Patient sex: F
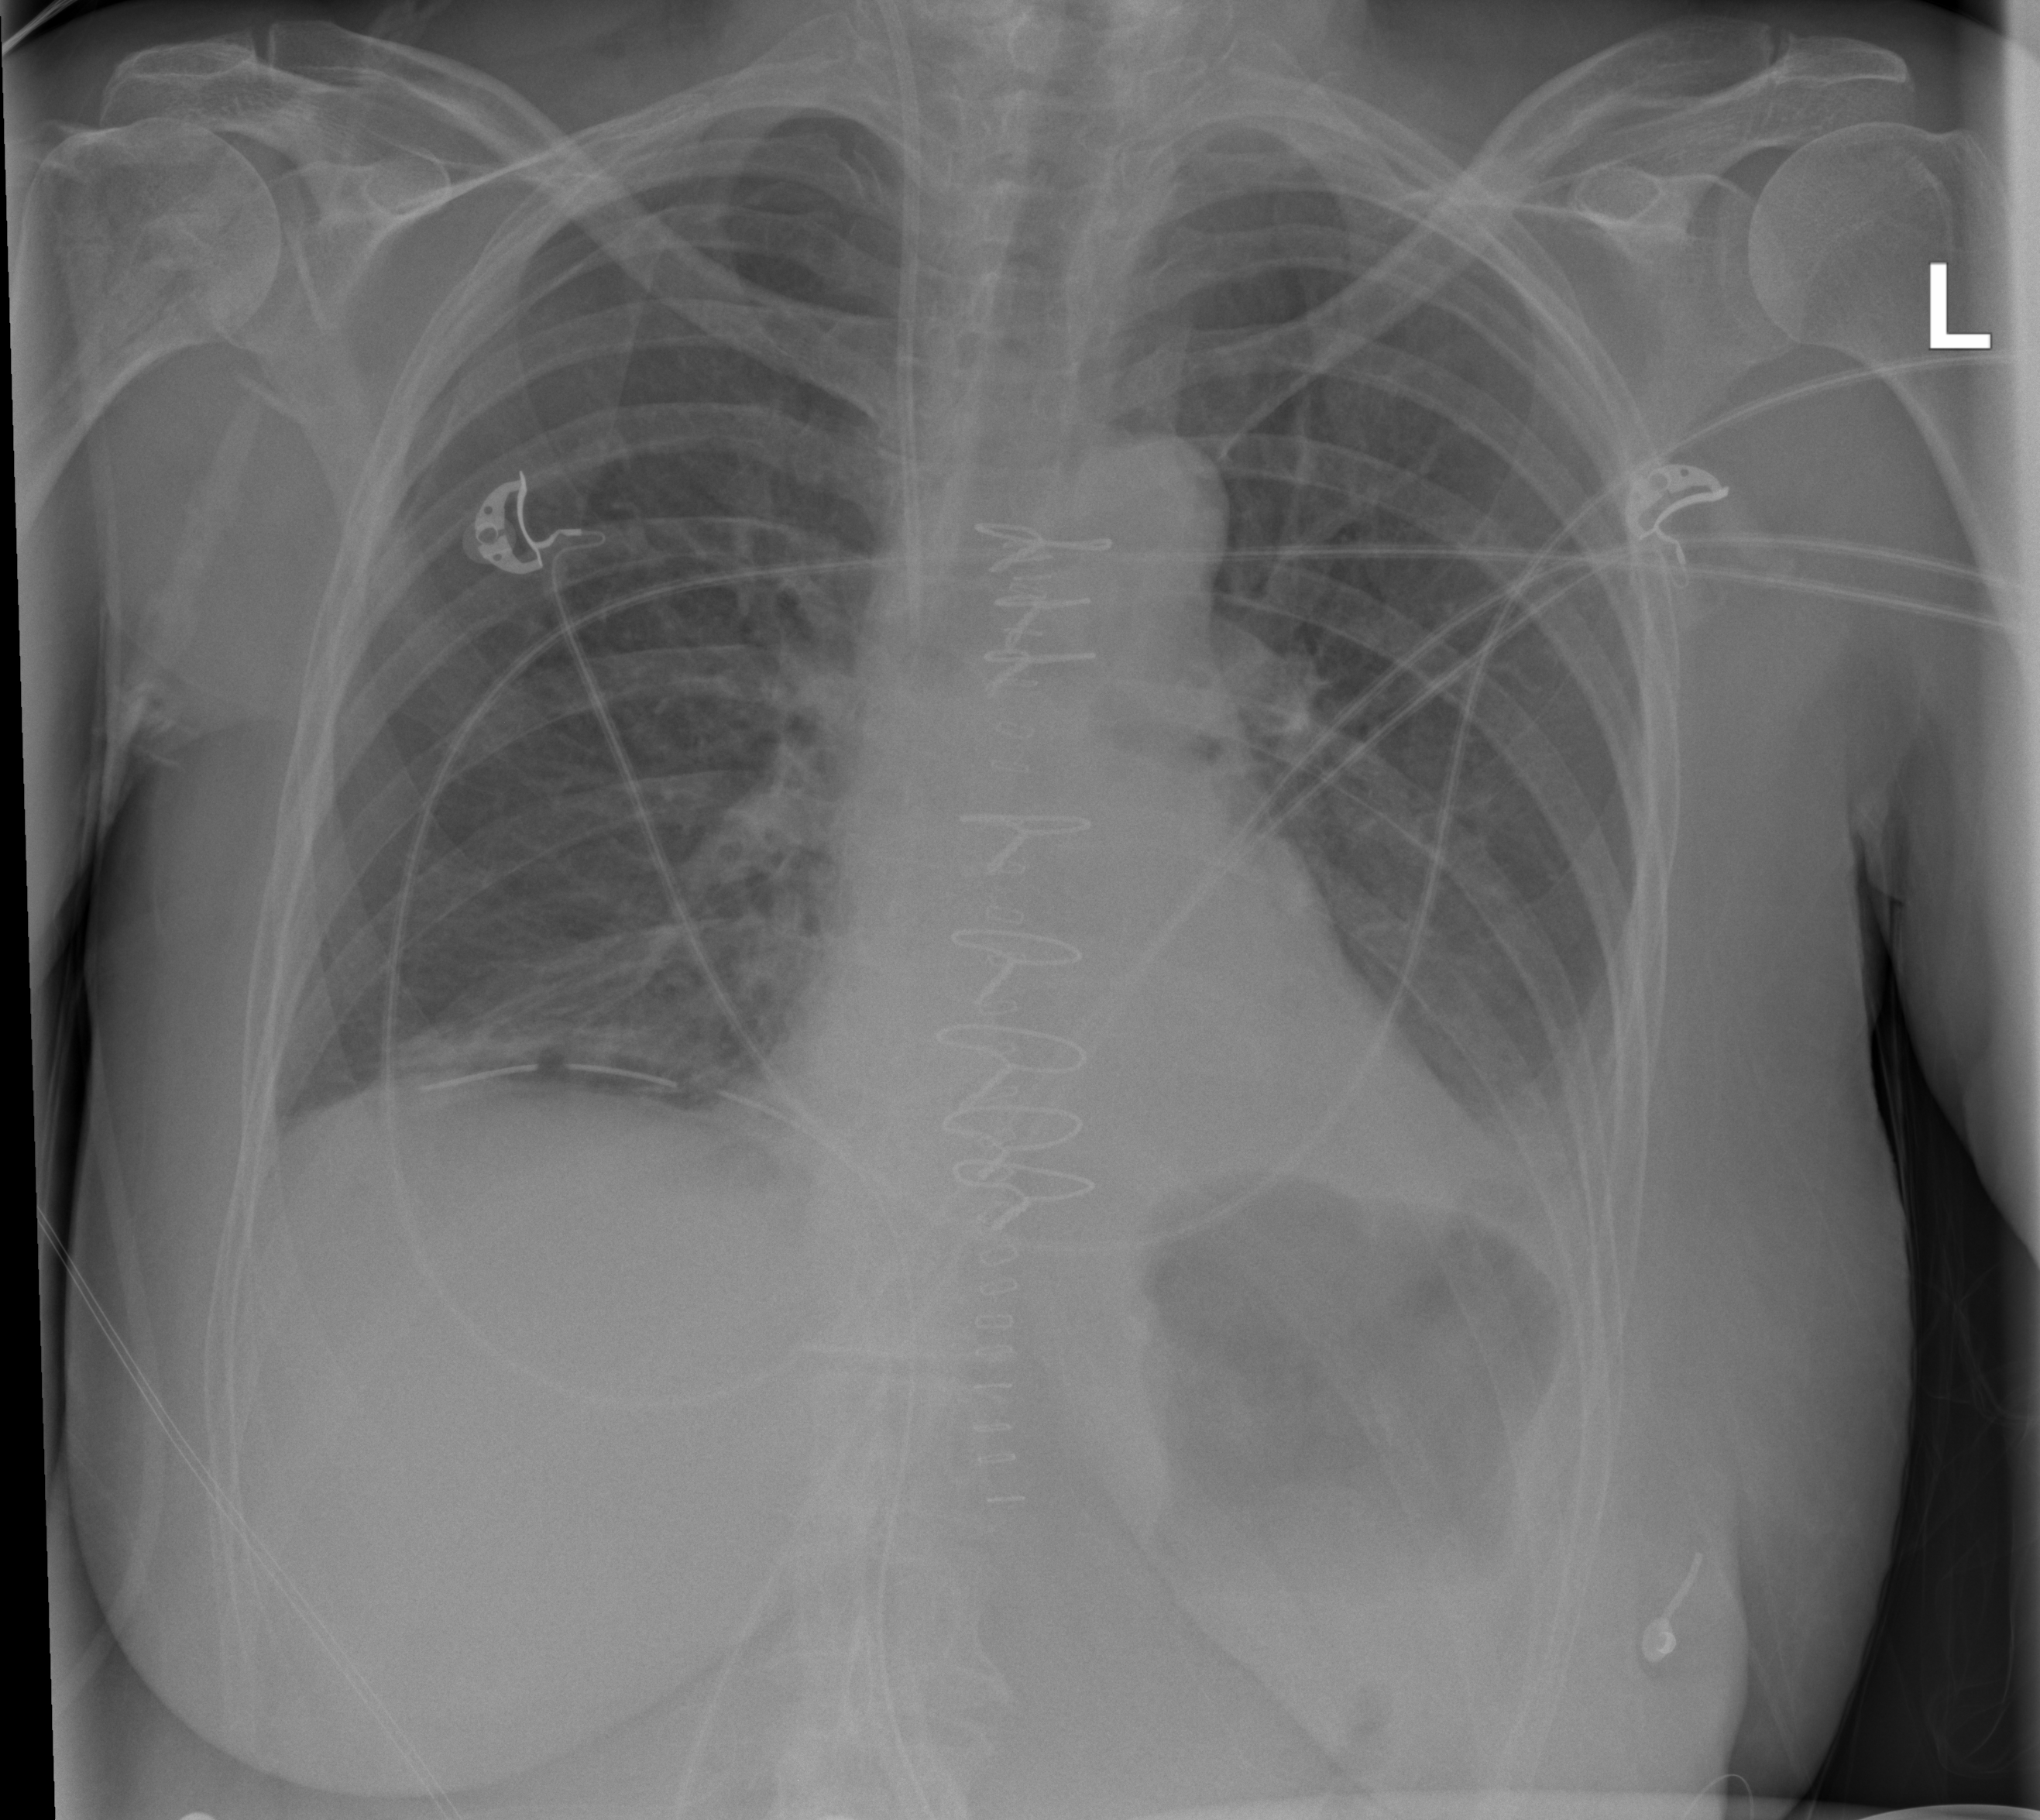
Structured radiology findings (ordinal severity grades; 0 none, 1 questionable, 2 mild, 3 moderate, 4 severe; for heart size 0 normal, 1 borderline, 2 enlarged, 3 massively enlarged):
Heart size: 0
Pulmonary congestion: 0
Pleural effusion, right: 0
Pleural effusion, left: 2
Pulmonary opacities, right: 0
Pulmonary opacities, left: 0
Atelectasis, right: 2
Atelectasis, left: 2